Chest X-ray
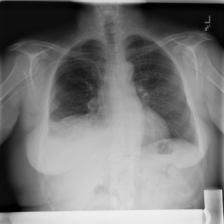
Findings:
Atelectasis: negative
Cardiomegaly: negative
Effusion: positive
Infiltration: negative
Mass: negative
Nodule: negative
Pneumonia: negative
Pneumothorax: negative
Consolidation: negative
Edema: negative
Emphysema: negative
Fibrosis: negative
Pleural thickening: negative
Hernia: negative